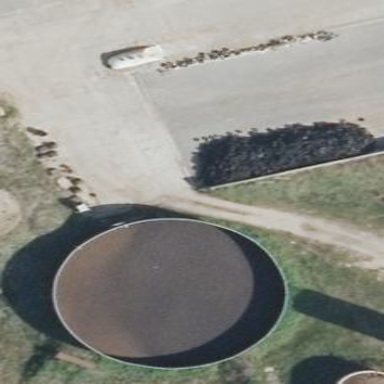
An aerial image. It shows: Storage tank that is man-made.